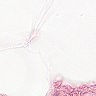
Metastatic tissue present: no